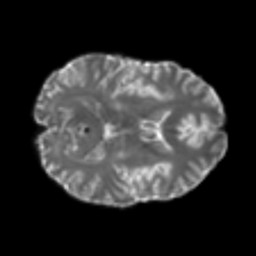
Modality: T2w
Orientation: axial
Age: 18
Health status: ill
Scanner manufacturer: philips
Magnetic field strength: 3 T
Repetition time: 9 s
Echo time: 0.127 s